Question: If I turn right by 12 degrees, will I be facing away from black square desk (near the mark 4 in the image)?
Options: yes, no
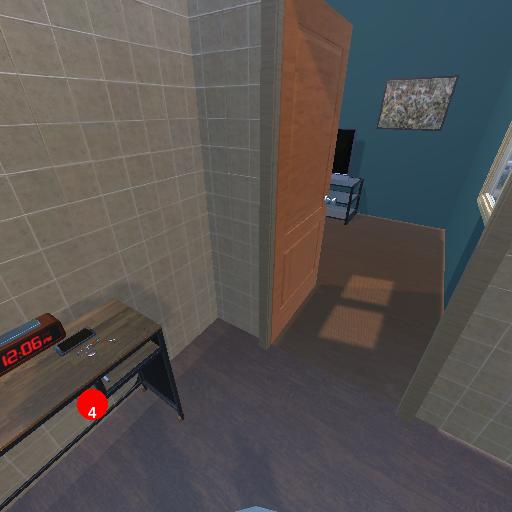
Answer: yes